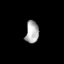
Tissue: lung
Cell type: Endothelial cells
Senescence score: 0.7143
Nuclear area (px): 281
Mean DAPI intensity: 176.772